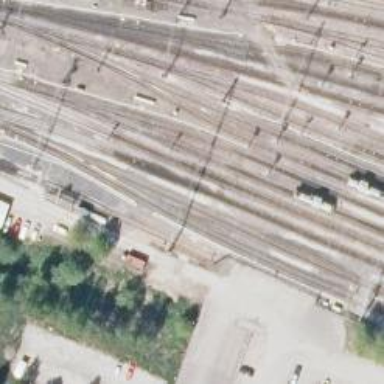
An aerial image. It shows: Railway signal.